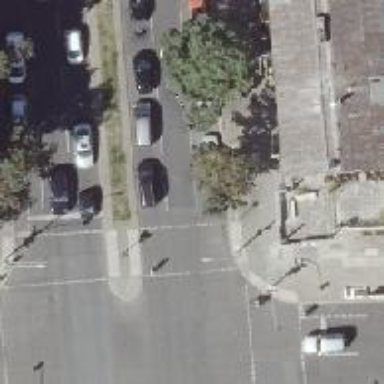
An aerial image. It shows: Footway with traffic signals at crossing.